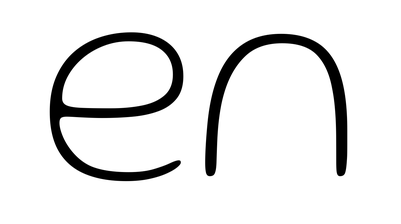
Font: Gluten_Thin